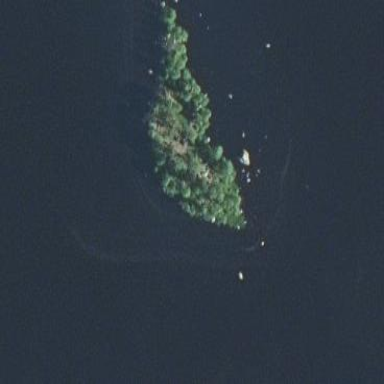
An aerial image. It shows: Islet.